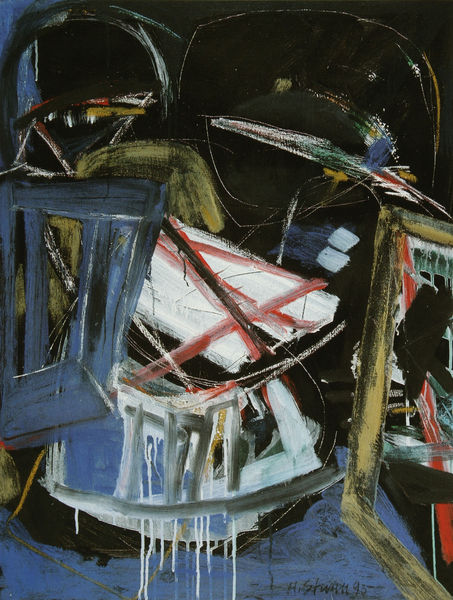
Künstler: Helmut Sturm
Standort: München
Institution: Galerie Helmut Leger
Schlagwörter: blau, dunkel, weiß, gelb, braun, fenster, grau, hintergrund, laterne, schwarz, rot, beige, rahmen, signatur, öl, rosa, boot, stilleben, schwung, abstrakt, farben, modern, formen, linien, sturm, ölfarbe, kreuz, brille, verlaufen, tropfen, durchdringen, gestisch, überschneiden, pinselspur, lineatur, geöb, gestische malerei, h. sturm, heinrich sturm